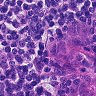
Metastatic tissue present: yes